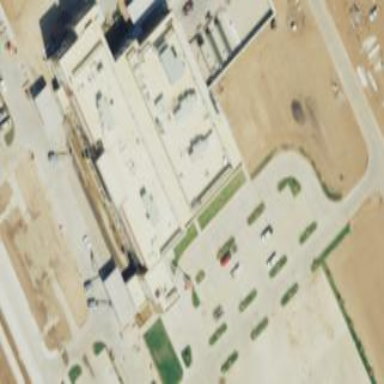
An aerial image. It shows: Hospital building.